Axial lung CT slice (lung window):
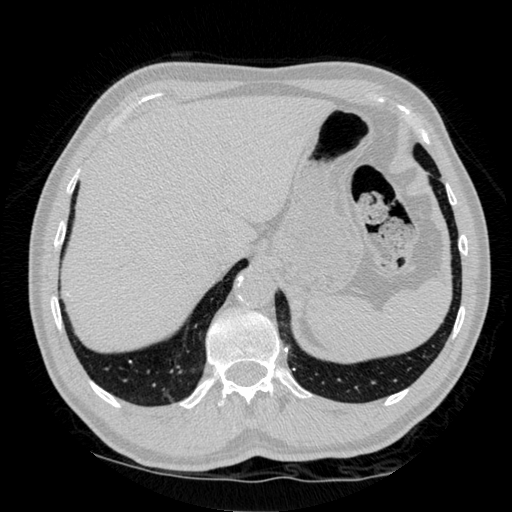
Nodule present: no